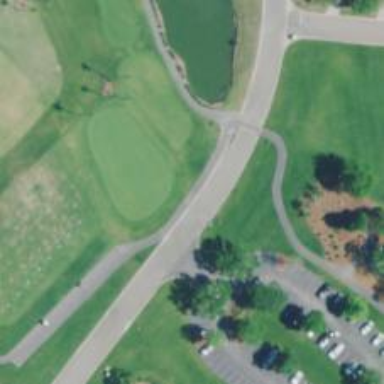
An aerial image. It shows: Path designated for golf carts.